Field crop: maize
Growth stage: 2
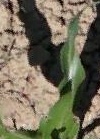
Species: maize